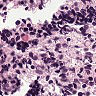
Metastatic tissue present: no